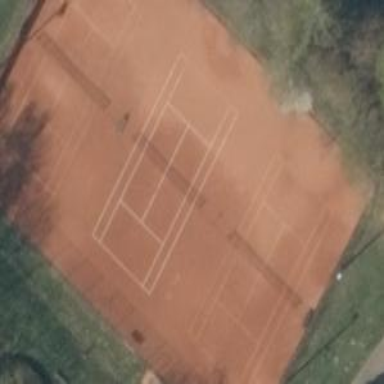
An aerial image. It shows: Tennis court on the leisure land pitch.